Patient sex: M
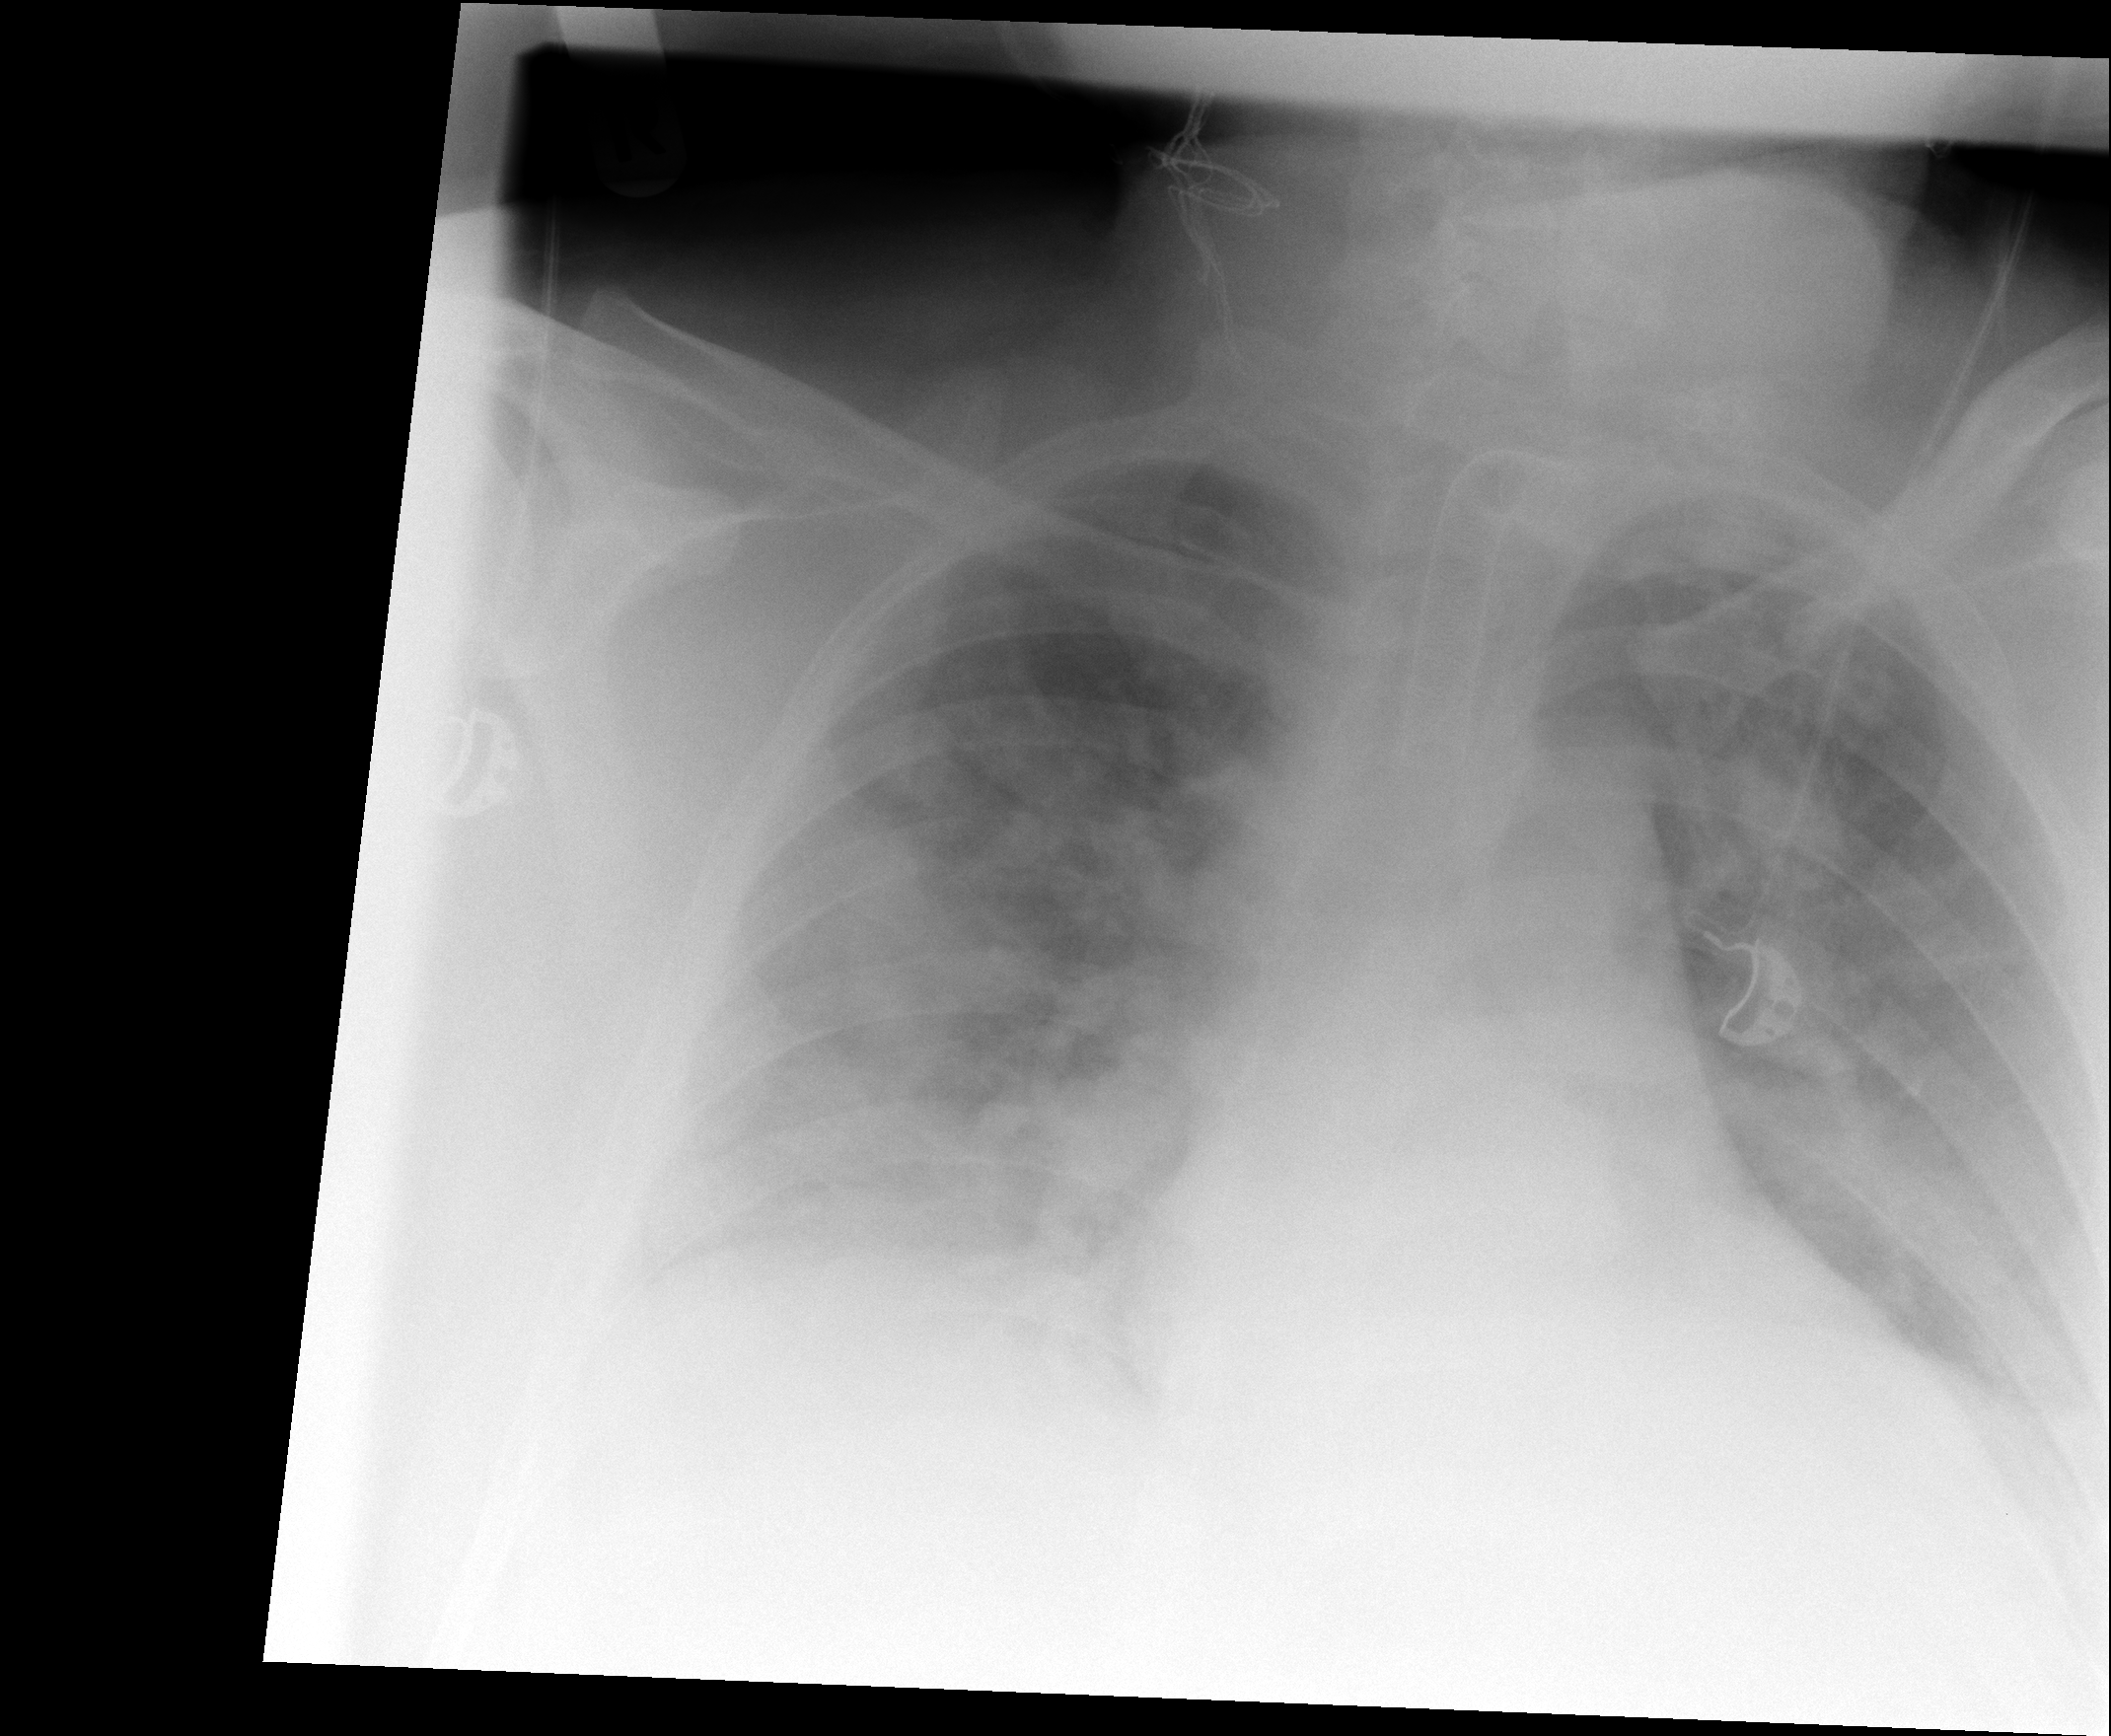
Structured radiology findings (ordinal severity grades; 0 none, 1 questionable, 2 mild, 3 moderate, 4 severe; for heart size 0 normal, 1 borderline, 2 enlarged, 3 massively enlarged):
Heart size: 0
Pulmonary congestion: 2
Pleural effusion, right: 2
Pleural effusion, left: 2
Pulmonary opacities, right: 3
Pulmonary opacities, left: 2
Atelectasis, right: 2
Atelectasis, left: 2